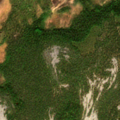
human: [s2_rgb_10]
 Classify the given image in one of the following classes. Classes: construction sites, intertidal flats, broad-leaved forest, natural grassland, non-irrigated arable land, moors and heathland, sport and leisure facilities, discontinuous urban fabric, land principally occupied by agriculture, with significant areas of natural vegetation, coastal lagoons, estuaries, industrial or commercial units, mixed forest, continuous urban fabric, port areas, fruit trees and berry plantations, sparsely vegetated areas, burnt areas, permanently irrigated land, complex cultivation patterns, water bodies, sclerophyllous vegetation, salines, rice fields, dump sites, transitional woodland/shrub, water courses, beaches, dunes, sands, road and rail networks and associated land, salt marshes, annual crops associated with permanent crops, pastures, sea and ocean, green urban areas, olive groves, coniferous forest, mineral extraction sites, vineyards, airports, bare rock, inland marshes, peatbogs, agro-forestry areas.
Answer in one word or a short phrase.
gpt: coniferous forest, mixed forest, transitional woodland/shrub, bare rock